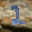
Label: 2